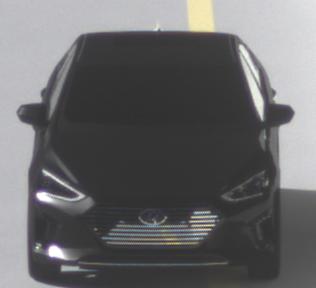
Make: Hyundai
Model: IONIQ Hybrid
Detailed model: IONIQ (AE) Hybrid
Model produced from: 2016/10
Model produced until: 2018/08
Doors: 5
Color: black
Road condition: dry road
Daytime: morning or afternoon
Contrast: high contrast